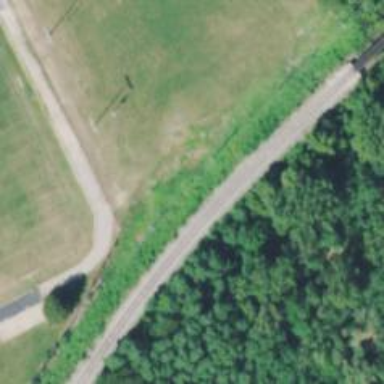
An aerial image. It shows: Railway track.